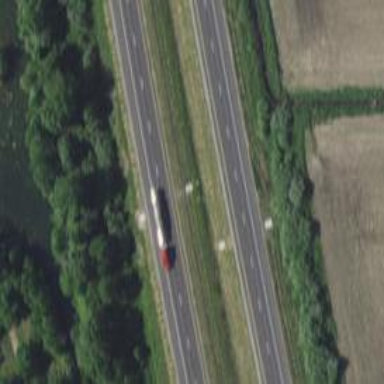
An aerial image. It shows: View of motorway.